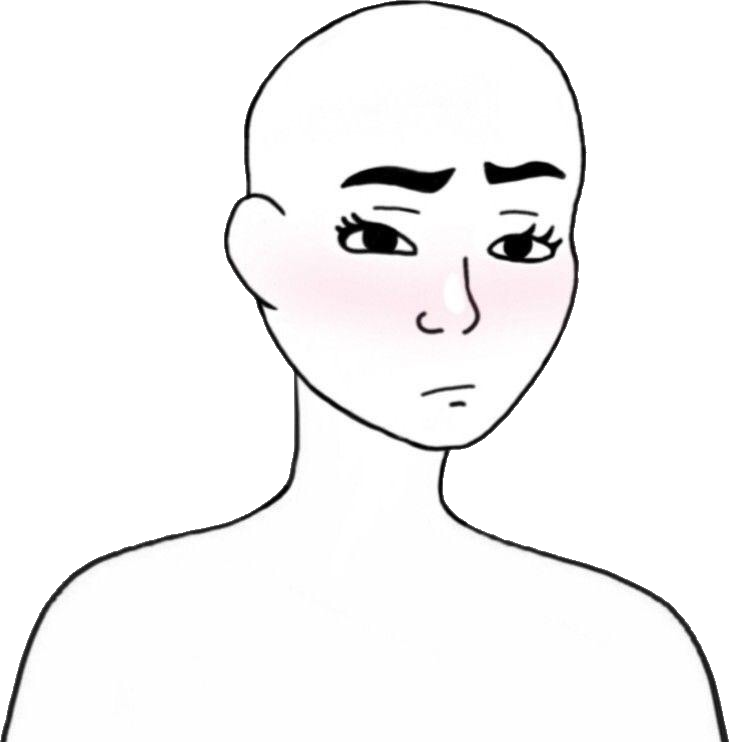
Label: 5_Doomer_Girl